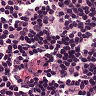
Metastatic tissue present: no